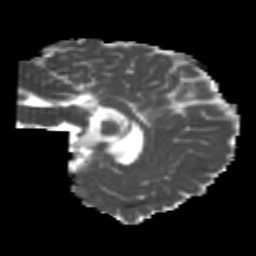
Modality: MD
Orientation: sagittal
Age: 22
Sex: female
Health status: healthy
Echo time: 0.074 s